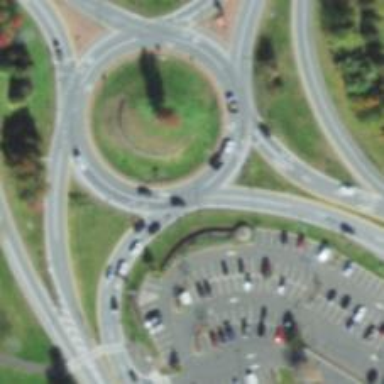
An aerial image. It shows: Roundabout on trunk highway with asphalt surface.